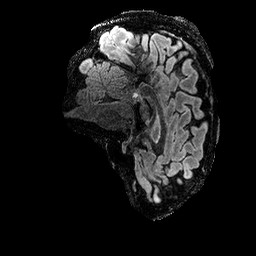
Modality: FLAIR
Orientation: sagittal
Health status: ill
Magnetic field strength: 3 T